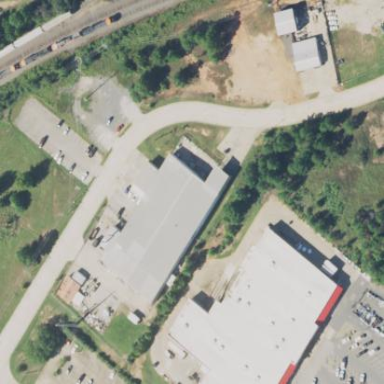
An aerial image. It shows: Retail building.